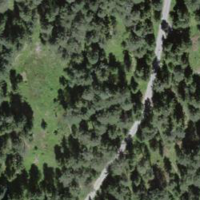
EUNIS habitat code: 43
Species observed at this site:
Epipactis atrorubens